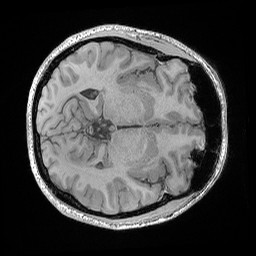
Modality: T1w
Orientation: axial
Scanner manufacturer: siemens
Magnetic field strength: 3 T
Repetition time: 0.02 s
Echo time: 0.00492 s